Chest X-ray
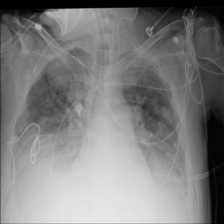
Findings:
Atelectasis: negative
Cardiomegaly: negative
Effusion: positive
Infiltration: positive
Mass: negative
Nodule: positive
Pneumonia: negative
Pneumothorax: negative
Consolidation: negative
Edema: positive
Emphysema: negative
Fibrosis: negative
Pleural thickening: negative
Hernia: negative